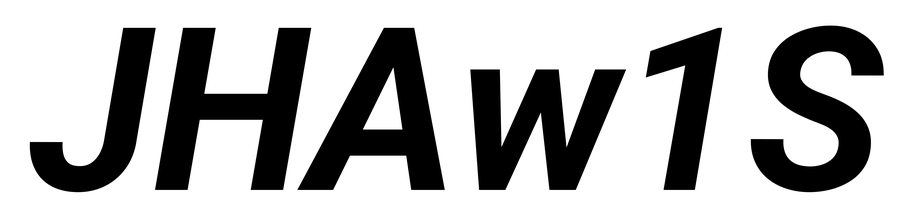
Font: Roboto-Italic_Bold_Italic